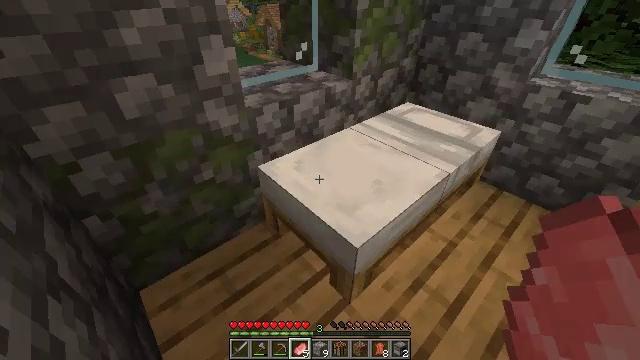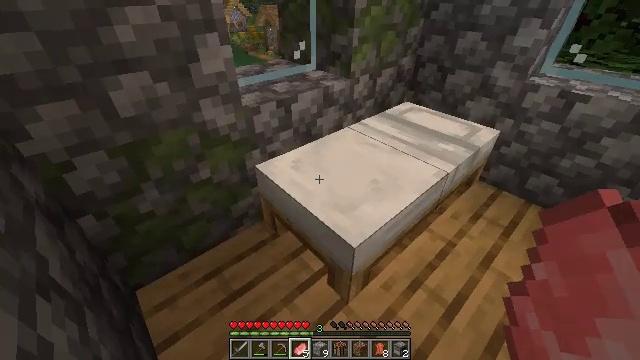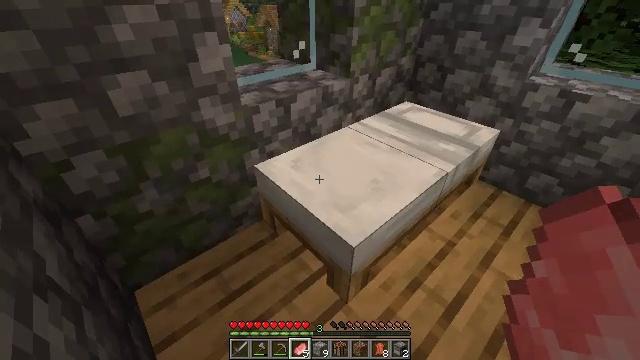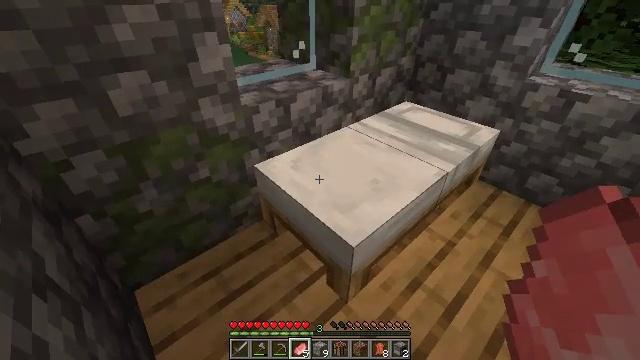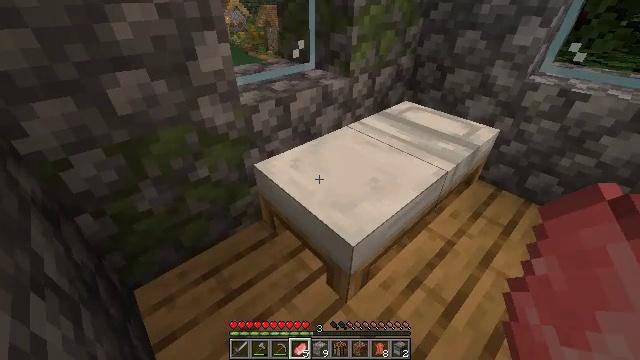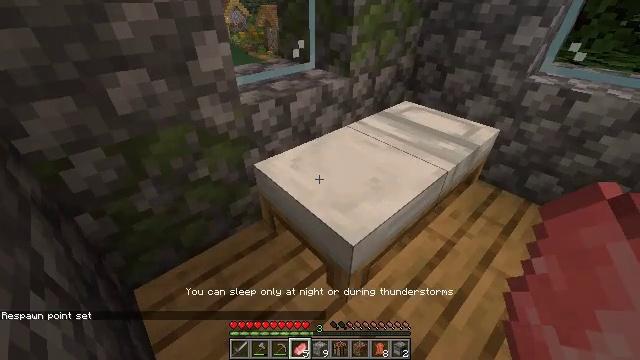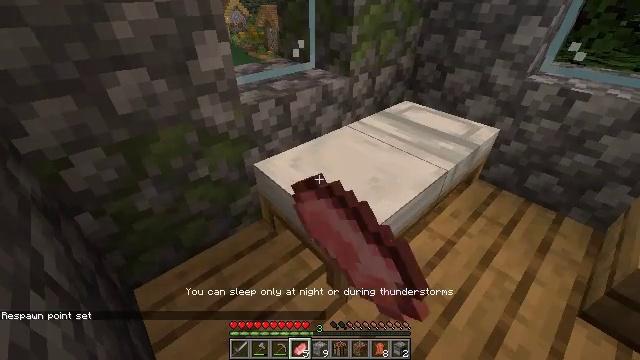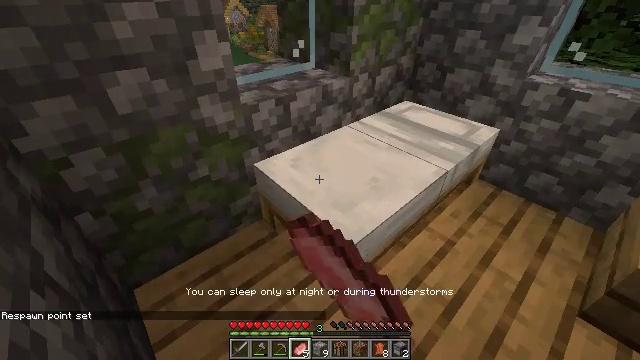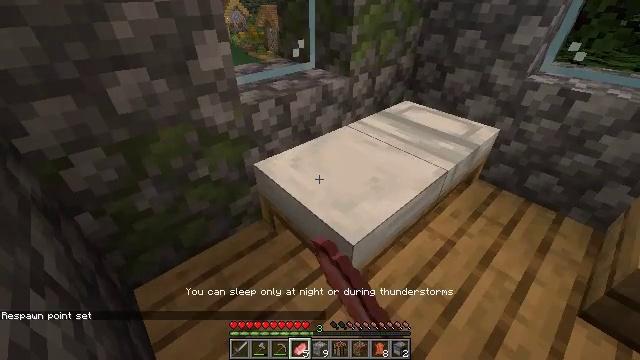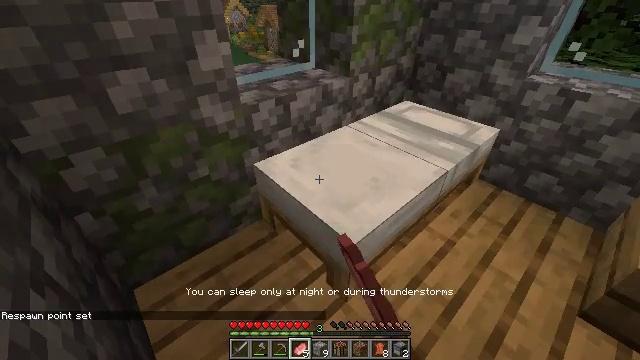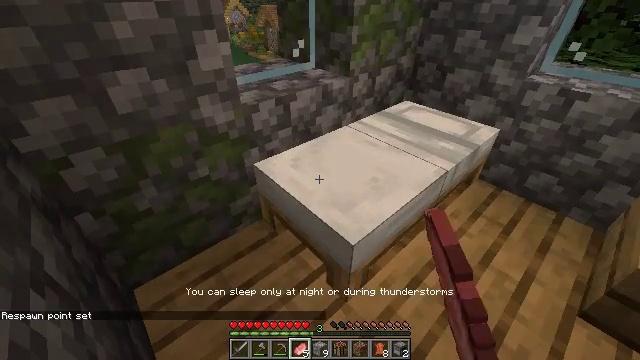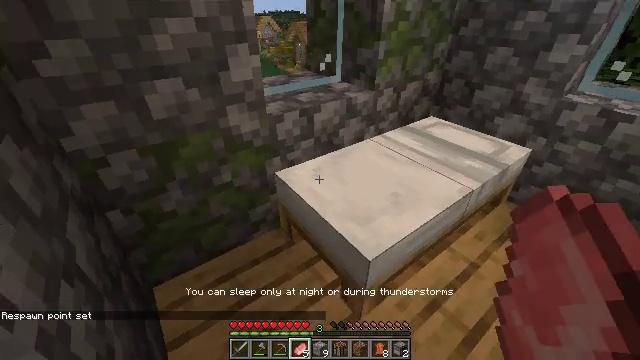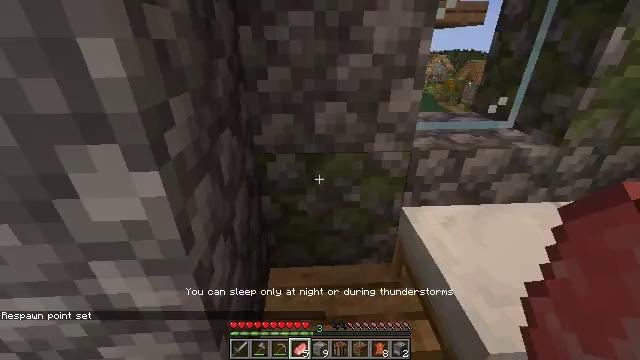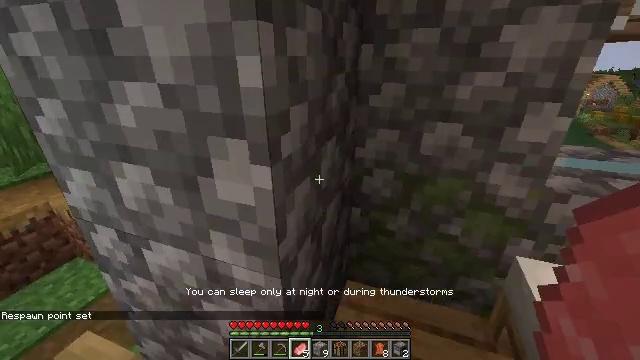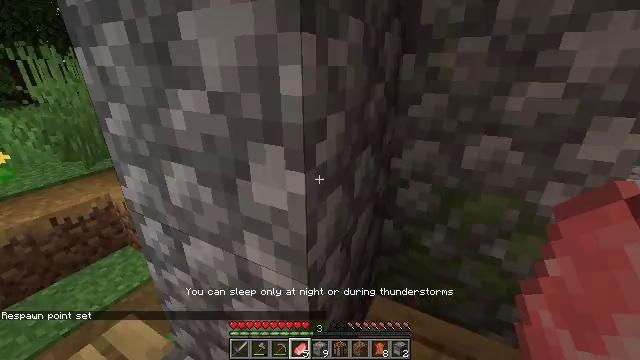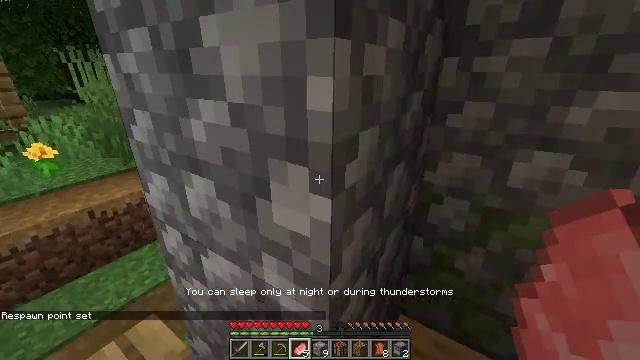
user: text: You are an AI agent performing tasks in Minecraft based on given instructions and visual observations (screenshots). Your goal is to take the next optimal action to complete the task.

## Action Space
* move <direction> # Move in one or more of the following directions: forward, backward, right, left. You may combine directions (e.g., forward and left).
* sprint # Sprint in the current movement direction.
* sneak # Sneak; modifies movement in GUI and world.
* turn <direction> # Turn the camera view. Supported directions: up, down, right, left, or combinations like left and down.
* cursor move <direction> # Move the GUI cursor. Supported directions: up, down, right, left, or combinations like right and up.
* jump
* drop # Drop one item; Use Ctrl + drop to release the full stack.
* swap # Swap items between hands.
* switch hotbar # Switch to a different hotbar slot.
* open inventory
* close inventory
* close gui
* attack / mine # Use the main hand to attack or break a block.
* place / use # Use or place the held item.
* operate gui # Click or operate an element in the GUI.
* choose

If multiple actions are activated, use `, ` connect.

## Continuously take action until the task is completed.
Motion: motion action
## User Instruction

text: Break the blast furnace block.
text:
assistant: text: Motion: use / place
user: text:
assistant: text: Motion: use / place
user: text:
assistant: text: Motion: no_op
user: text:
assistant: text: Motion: no_op
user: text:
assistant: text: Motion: no_op
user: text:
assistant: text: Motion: no_op
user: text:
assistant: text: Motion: no_op
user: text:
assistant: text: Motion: no_op
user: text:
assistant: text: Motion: no_op
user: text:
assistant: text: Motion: no_op
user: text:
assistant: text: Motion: turn left and up
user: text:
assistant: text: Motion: turn left and up
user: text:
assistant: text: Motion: turn left and up
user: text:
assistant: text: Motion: turn left and up
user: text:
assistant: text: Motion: move forward, turn left
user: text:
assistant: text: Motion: move forward, turn left
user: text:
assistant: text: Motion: move forward, turn left
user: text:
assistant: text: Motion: move forward
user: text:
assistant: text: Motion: move forward, turn left
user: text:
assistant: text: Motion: move forward and move left, turn left
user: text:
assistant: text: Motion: move forward and move left, turn left
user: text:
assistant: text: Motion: move forward and move left
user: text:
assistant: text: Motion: move forward and move left, turn right and up
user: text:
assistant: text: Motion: move forward and move left, turn right and up
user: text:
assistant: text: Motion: move forward, turn right and up
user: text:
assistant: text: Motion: move forward
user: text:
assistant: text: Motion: move forward
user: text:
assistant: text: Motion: move forward
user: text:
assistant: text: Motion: move forward, turn right and up
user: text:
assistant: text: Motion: move forward, sprint, turn right and up